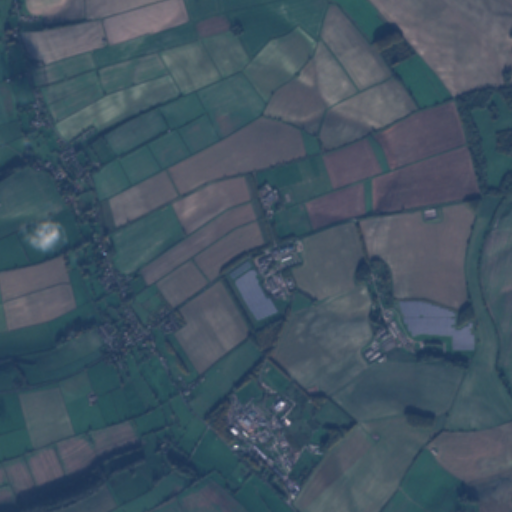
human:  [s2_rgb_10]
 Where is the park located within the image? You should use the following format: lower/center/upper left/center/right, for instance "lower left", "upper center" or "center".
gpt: The park is located in the lower left of the image.
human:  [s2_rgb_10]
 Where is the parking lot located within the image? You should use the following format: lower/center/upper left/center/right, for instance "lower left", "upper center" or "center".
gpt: The parking lot is located in the center left of the image.
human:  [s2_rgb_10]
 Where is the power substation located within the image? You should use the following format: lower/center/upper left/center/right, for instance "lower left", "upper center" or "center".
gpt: The power substation is located in the center of the image.
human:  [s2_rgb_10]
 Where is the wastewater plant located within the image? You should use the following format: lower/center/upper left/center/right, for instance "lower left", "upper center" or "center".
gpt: The wastewater plant is located in the lower center of the image.
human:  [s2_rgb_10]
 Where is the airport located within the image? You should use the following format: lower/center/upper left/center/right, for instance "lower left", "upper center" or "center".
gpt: There is no airport in the image.